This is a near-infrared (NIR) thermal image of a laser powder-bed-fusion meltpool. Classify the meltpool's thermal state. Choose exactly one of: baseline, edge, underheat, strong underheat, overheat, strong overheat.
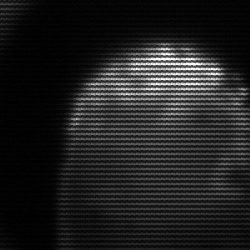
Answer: edge